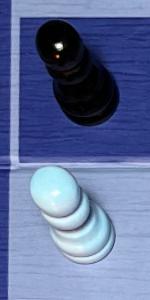
Label: Pawn_White